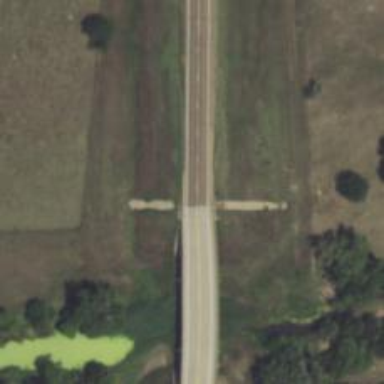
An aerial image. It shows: Secondary road with bridge.